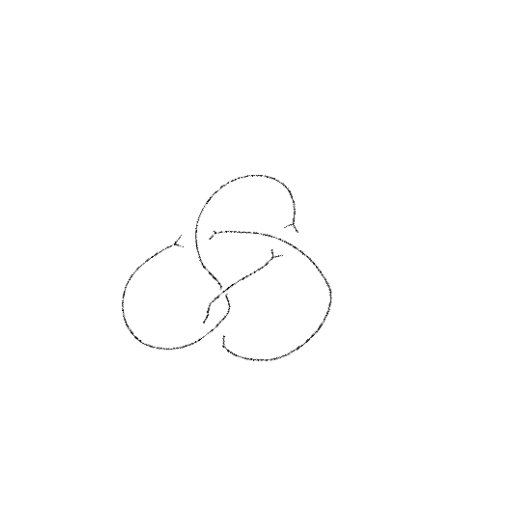
Crossing number: 4